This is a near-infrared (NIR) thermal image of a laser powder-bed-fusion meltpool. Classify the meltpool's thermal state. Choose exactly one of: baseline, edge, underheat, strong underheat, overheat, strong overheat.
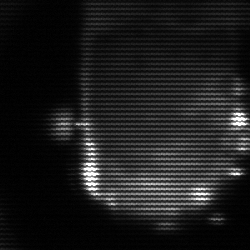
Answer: baseline